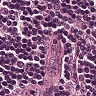
Metastatic tissue present: no